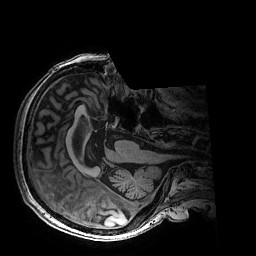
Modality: T1w
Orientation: axial
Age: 78
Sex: female
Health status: healthy
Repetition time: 2.53 s
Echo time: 0.0034 s